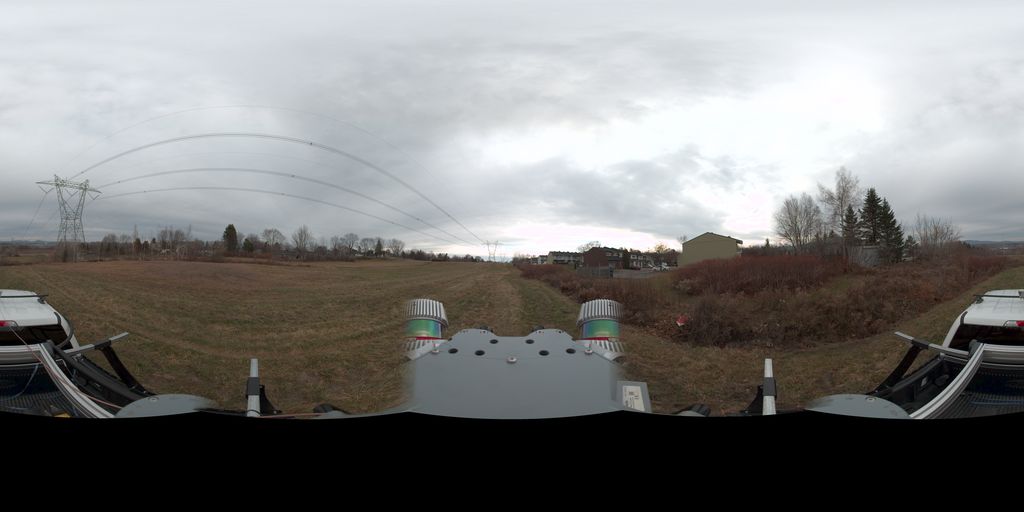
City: quebec_city